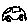
Label: car